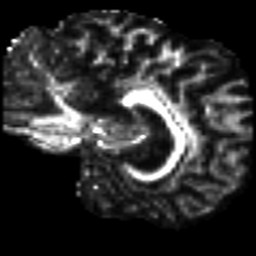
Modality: FA
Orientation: sagittal
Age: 50
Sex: female
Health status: ill
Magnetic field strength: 3 T
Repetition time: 8.4 s
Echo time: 0.0926 s